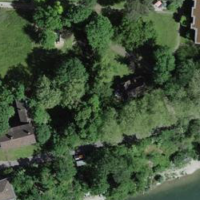
EUNIS habitat code: 55
Species observed at this site:
Xanthogaleruca luteola
Campyloneura virgula